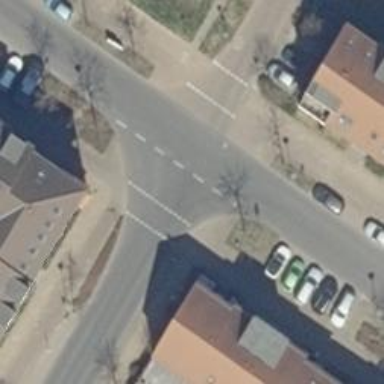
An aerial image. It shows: Unmarked road crossing.